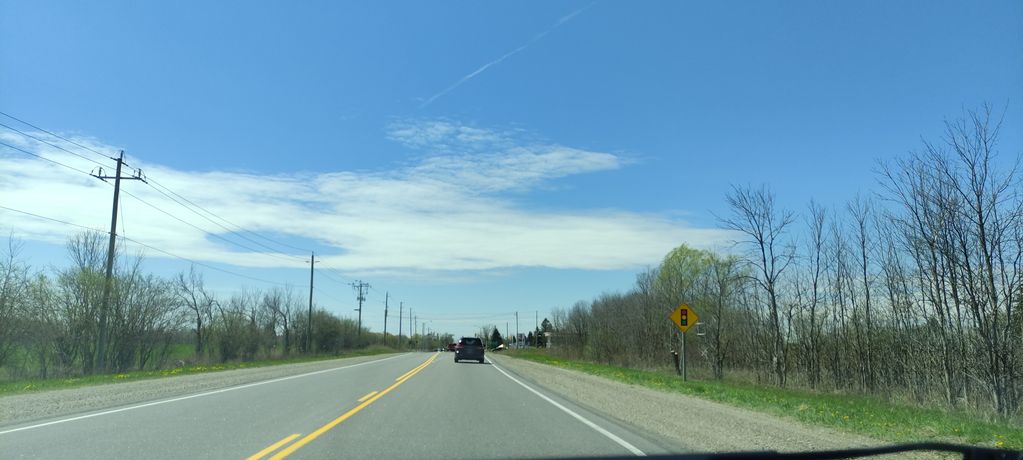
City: kitchener-waterloo